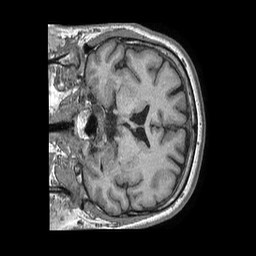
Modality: T1w
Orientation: coronal
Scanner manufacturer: philips
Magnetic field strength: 1.5 T
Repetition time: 0.007689 s
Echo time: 0.003532 s